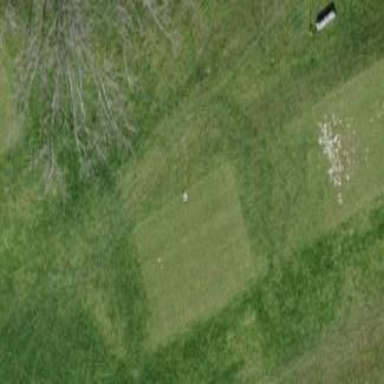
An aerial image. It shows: Grass area designated as golf tee.